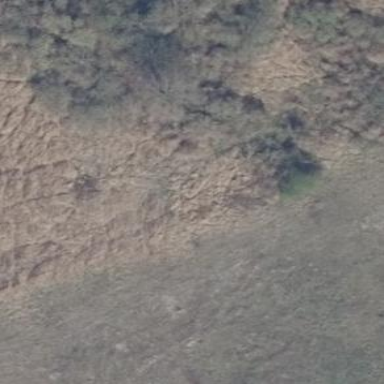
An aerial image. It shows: Patch of scrub vegetation.